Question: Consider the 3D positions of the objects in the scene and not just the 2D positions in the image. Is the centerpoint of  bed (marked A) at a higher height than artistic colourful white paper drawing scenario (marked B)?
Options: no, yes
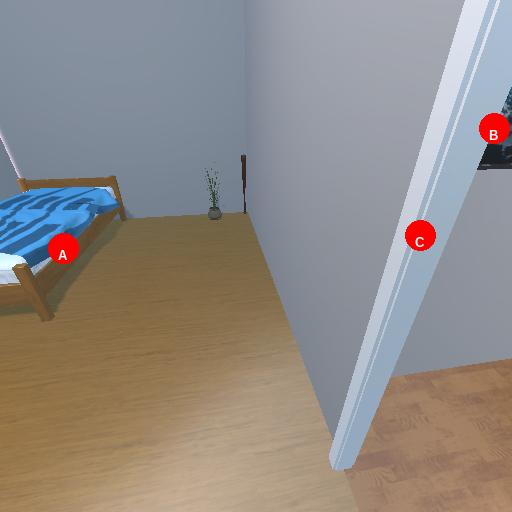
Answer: no